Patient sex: M
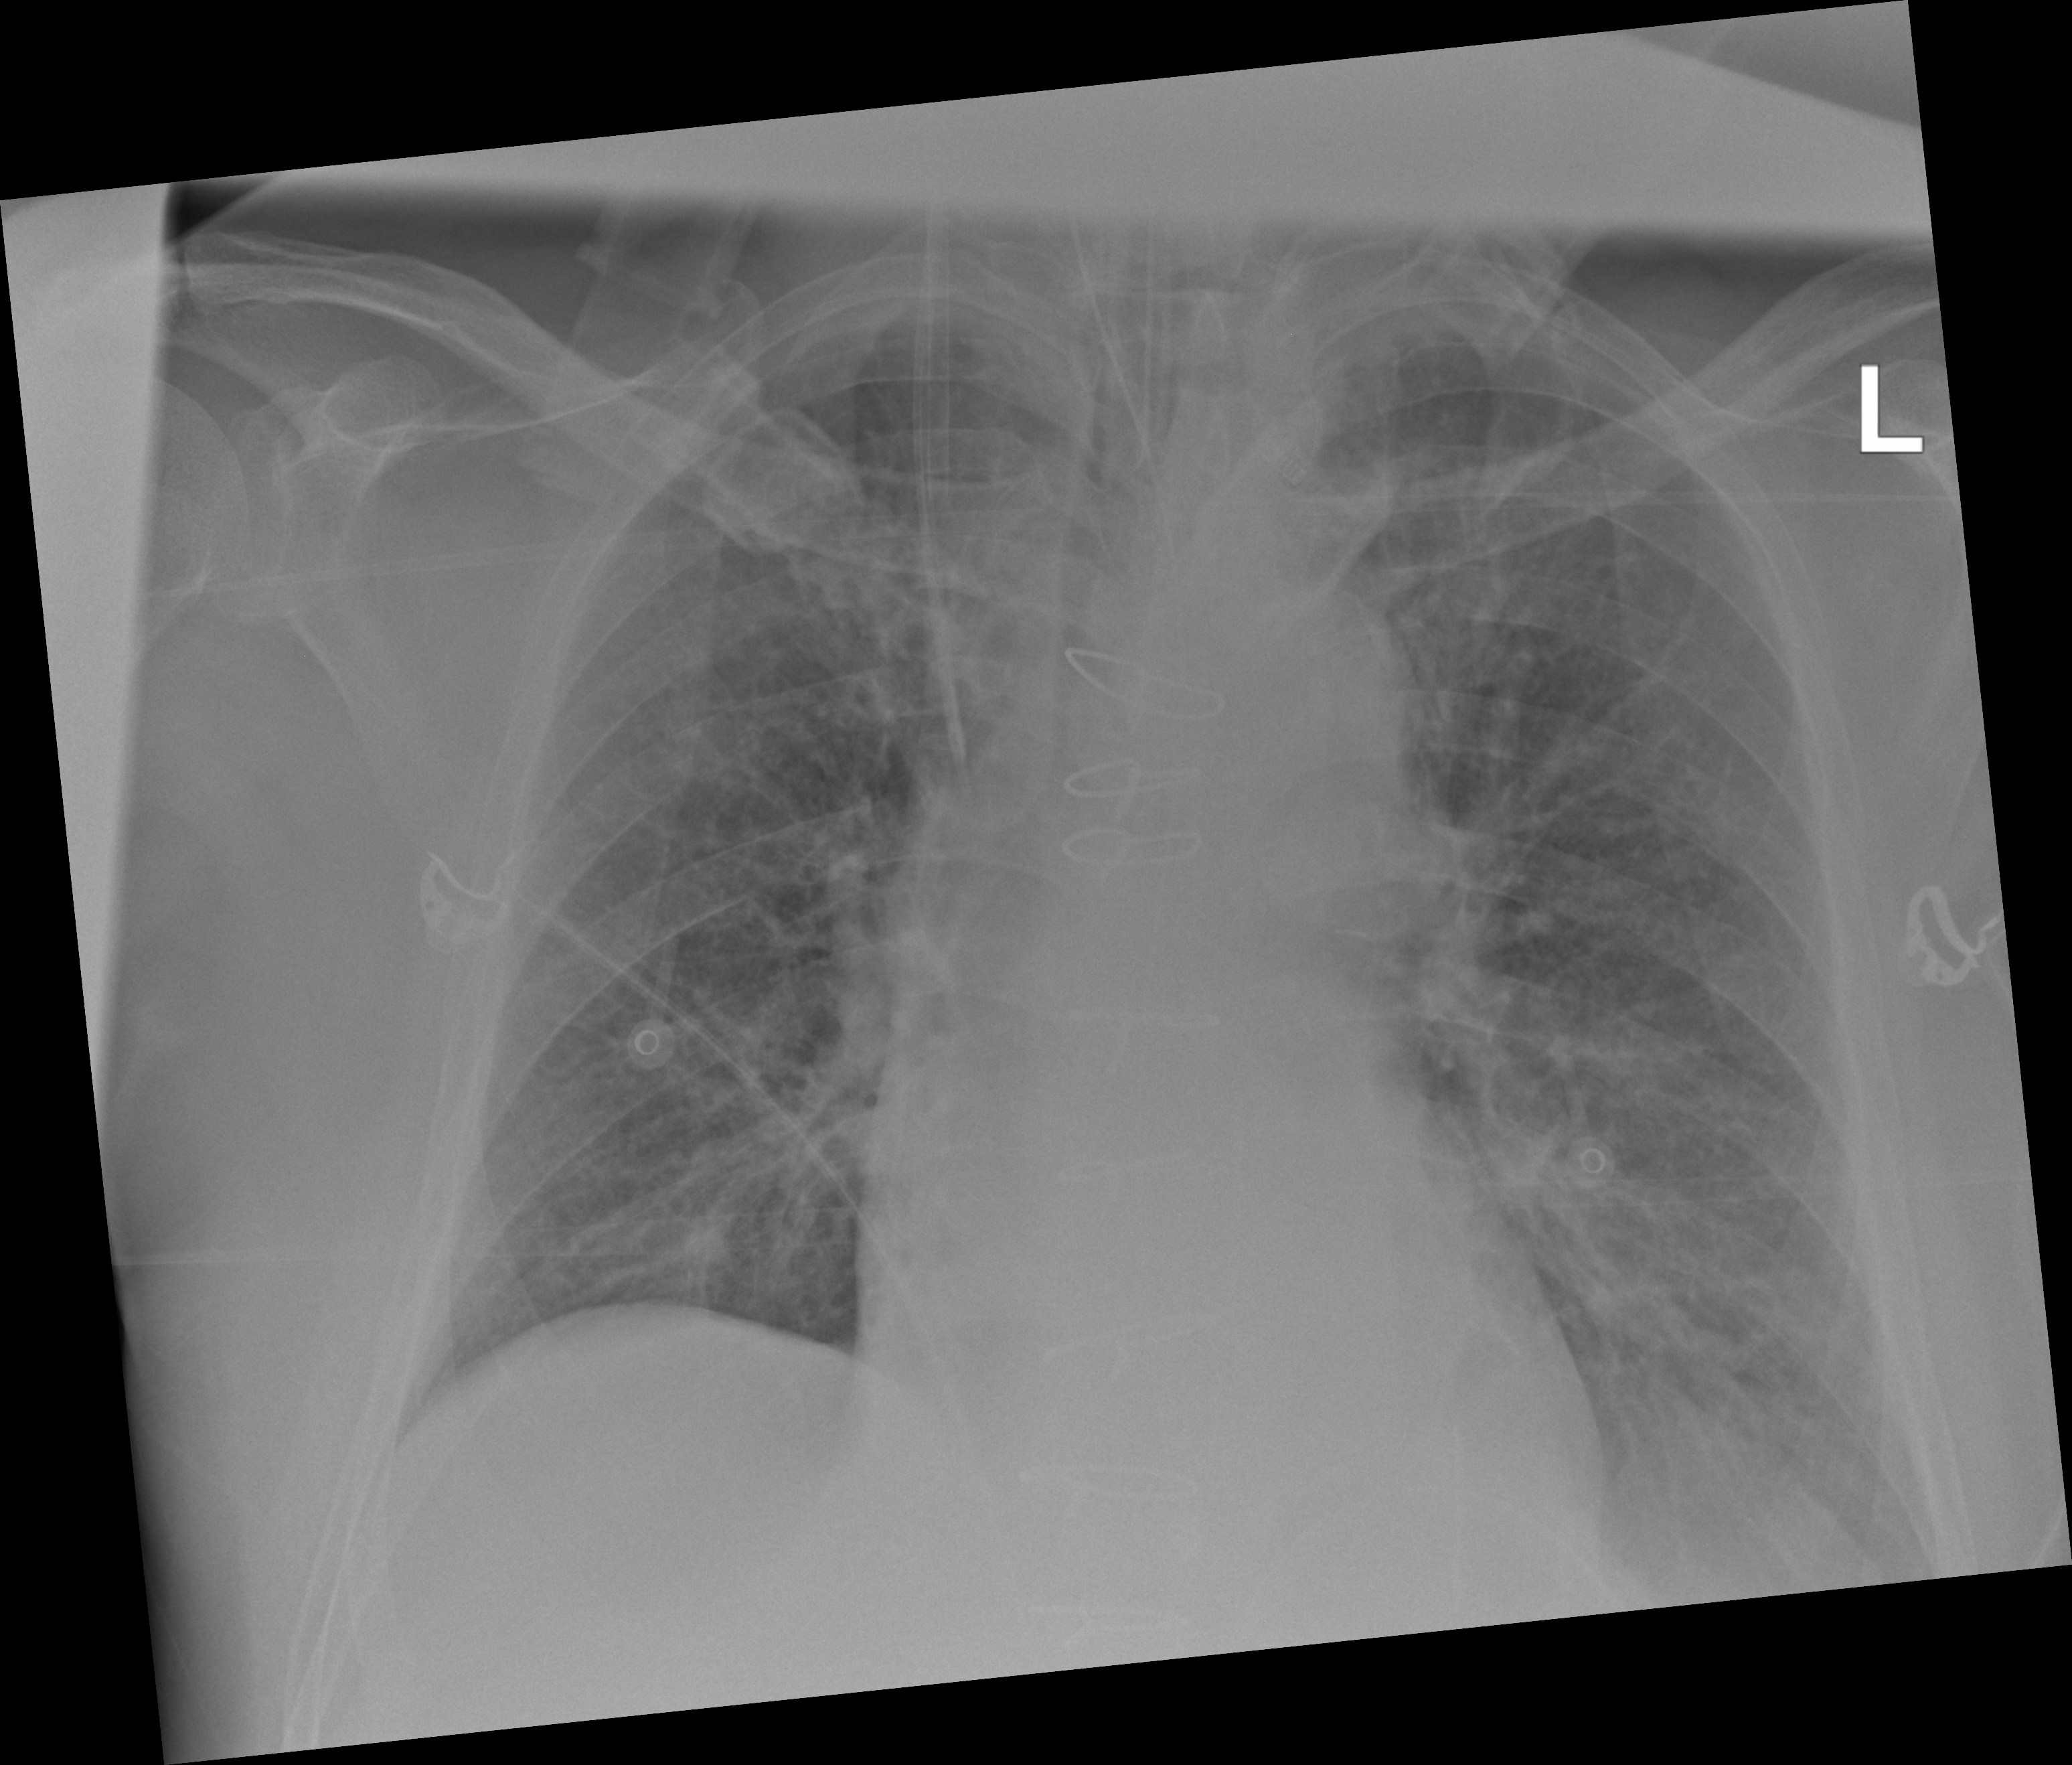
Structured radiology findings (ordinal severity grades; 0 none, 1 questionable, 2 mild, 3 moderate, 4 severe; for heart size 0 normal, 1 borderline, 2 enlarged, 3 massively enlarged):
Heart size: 0
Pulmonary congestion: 0
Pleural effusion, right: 0
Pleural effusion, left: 2
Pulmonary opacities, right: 0
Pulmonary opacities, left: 0
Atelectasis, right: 0
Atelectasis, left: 2